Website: lowes
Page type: account-selection
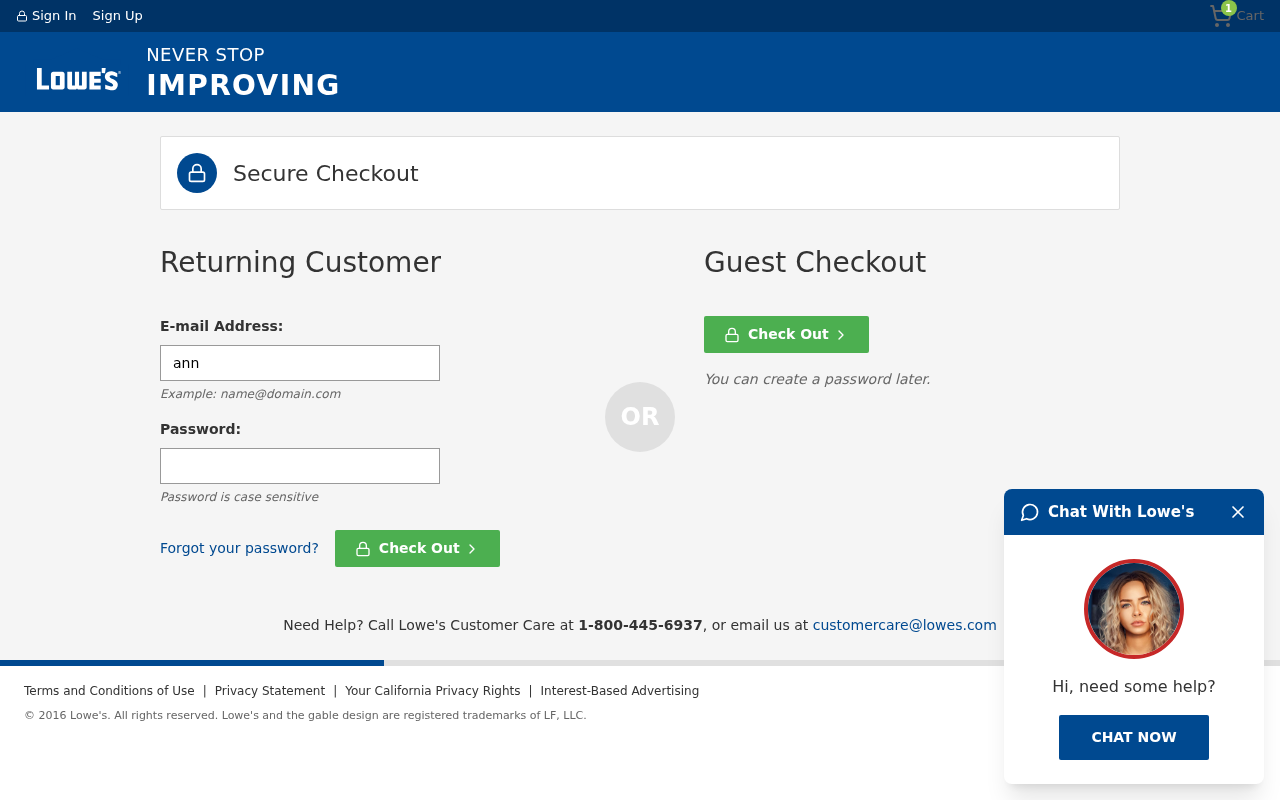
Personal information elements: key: PII_LOGIN_USERNAME
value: annebennett72
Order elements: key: ORDER_NUM_ITEMS
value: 1